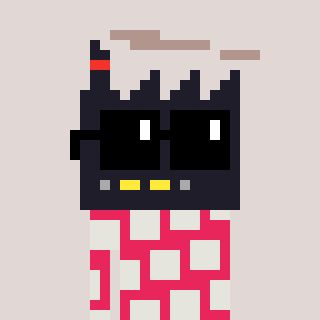
a pixel art character with square black sunglasses, a factory-shaped head and a redpinkish-colored body on a warm background